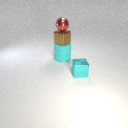
small brown metal cube below small red metal sphere